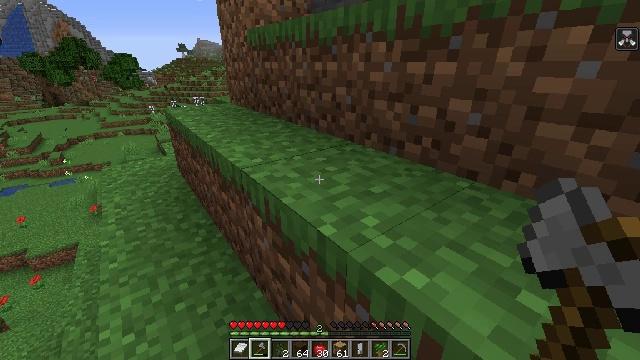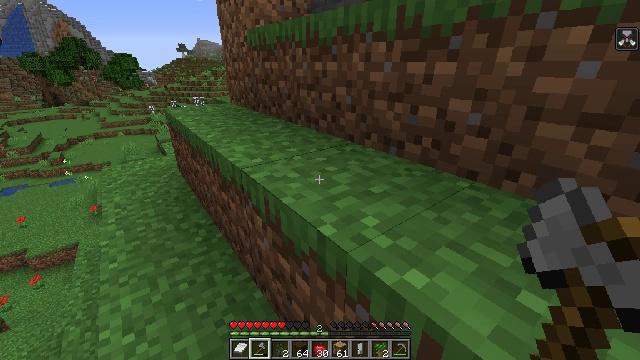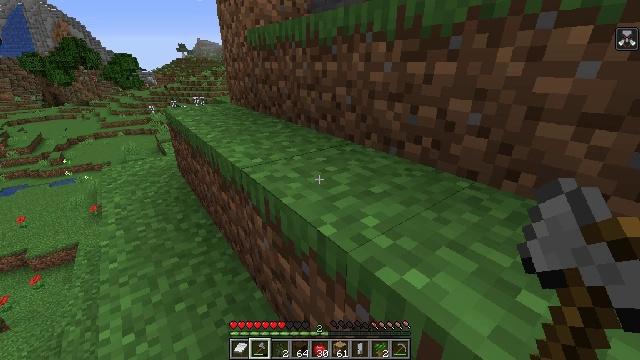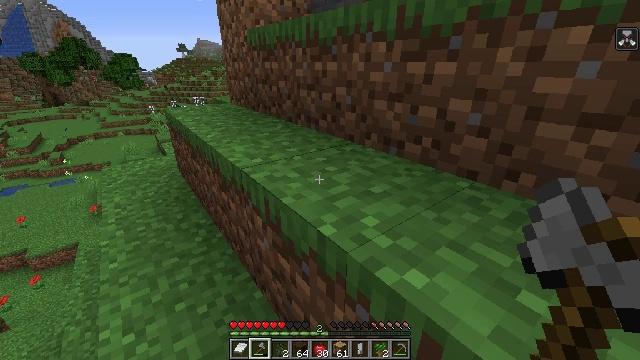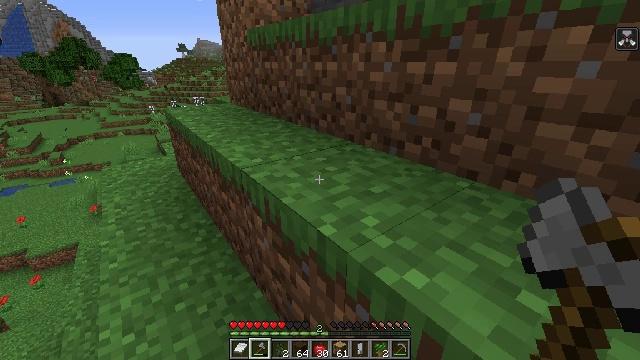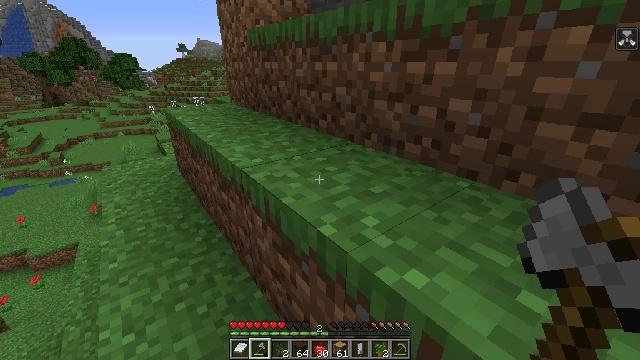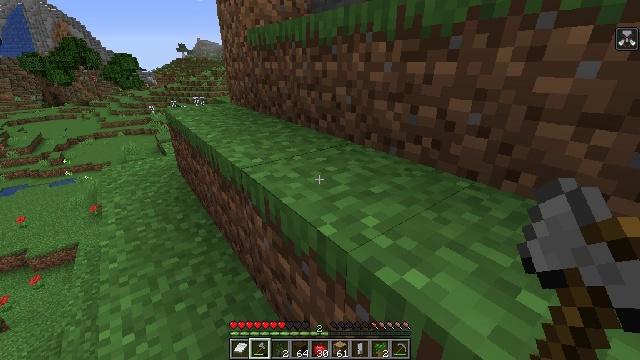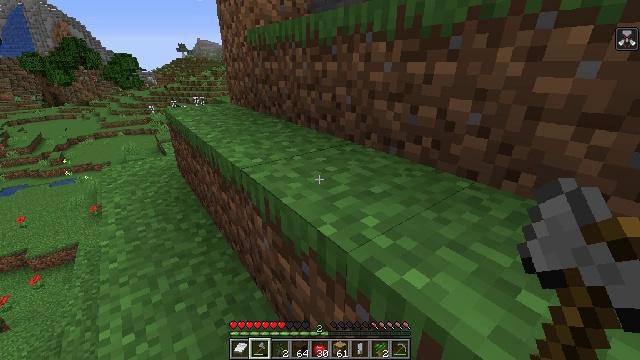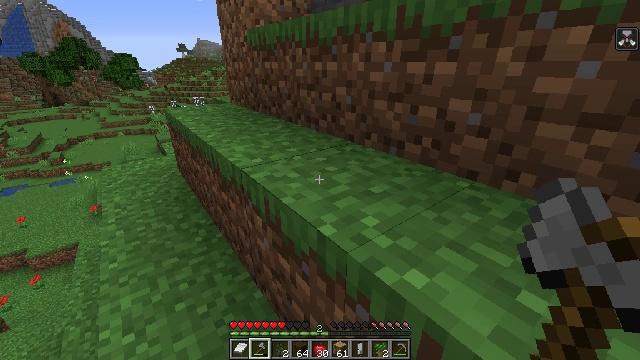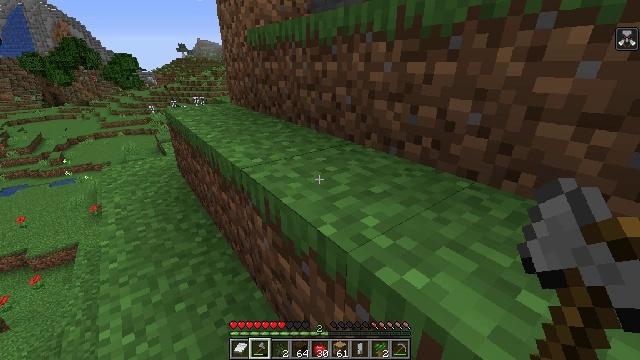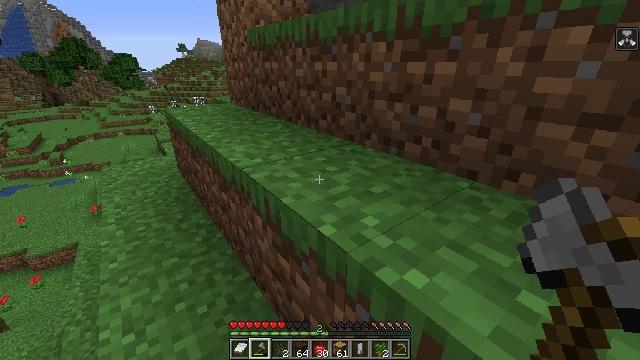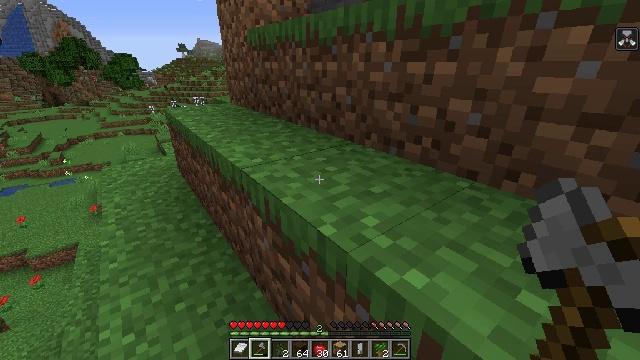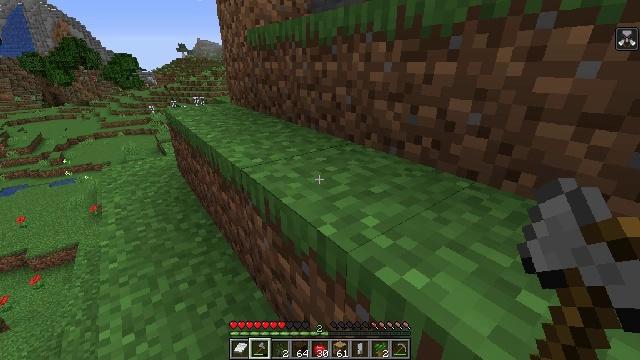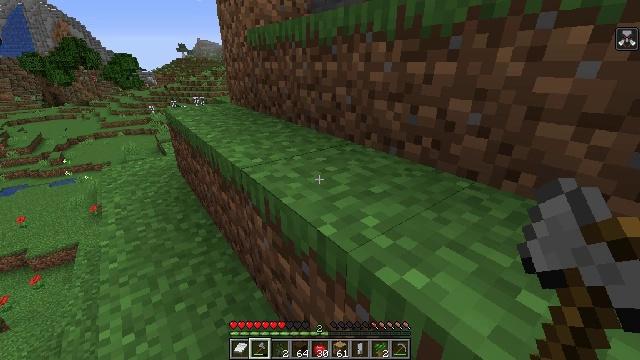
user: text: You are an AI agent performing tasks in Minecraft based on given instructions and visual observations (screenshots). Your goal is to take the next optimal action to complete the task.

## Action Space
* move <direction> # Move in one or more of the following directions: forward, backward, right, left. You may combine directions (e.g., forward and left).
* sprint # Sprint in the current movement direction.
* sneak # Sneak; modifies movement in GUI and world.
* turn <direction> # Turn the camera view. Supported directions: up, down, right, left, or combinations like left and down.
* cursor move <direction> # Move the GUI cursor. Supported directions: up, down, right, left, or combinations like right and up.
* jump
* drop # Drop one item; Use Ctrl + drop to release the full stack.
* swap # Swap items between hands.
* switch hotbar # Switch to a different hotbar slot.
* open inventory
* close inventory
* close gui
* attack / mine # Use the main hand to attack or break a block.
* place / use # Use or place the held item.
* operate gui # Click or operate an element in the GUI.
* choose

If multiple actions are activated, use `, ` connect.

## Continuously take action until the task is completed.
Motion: motion action
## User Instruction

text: Collect dark oak leaves by breaking them.
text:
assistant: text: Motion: no_op
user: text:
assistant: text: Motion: no_op
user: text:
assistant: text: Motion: no_op
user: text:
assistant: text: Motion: no_op
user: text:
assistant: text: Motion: no_op
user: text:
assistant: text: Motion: no_op
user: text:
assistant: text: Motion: no_op
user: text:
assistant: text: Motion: no_op
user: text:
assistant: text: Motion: no_op
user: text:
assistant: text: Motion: no_op
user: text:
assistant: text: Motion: no_op
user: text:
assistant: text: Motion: no_op
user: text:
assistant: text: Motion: no_op
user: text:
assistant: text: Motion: no_op
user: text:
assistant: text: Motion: no_op
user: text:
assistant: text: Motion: no_op
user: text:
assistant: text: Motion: no_op
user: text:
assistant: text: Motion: no_op
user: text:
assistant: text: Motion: no_op
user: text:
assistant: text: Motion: no_op
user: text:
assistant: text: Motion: no_op
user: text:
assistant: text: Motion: no_op
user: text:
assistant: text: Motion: no_op
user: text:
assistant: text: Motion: no_op
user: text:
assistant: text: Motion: no_op
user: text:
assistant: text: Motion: no_op
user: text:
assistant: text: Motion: no_op
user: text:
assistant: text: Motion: no_op
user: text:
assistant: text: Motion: no_op
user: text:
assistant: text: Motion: no_op